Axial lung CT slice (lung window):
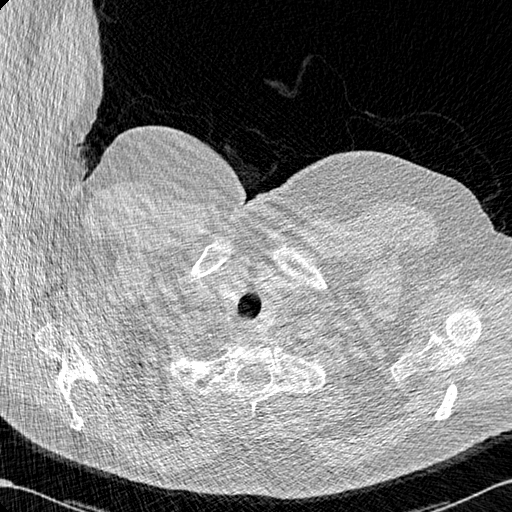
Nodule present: no